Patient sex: F
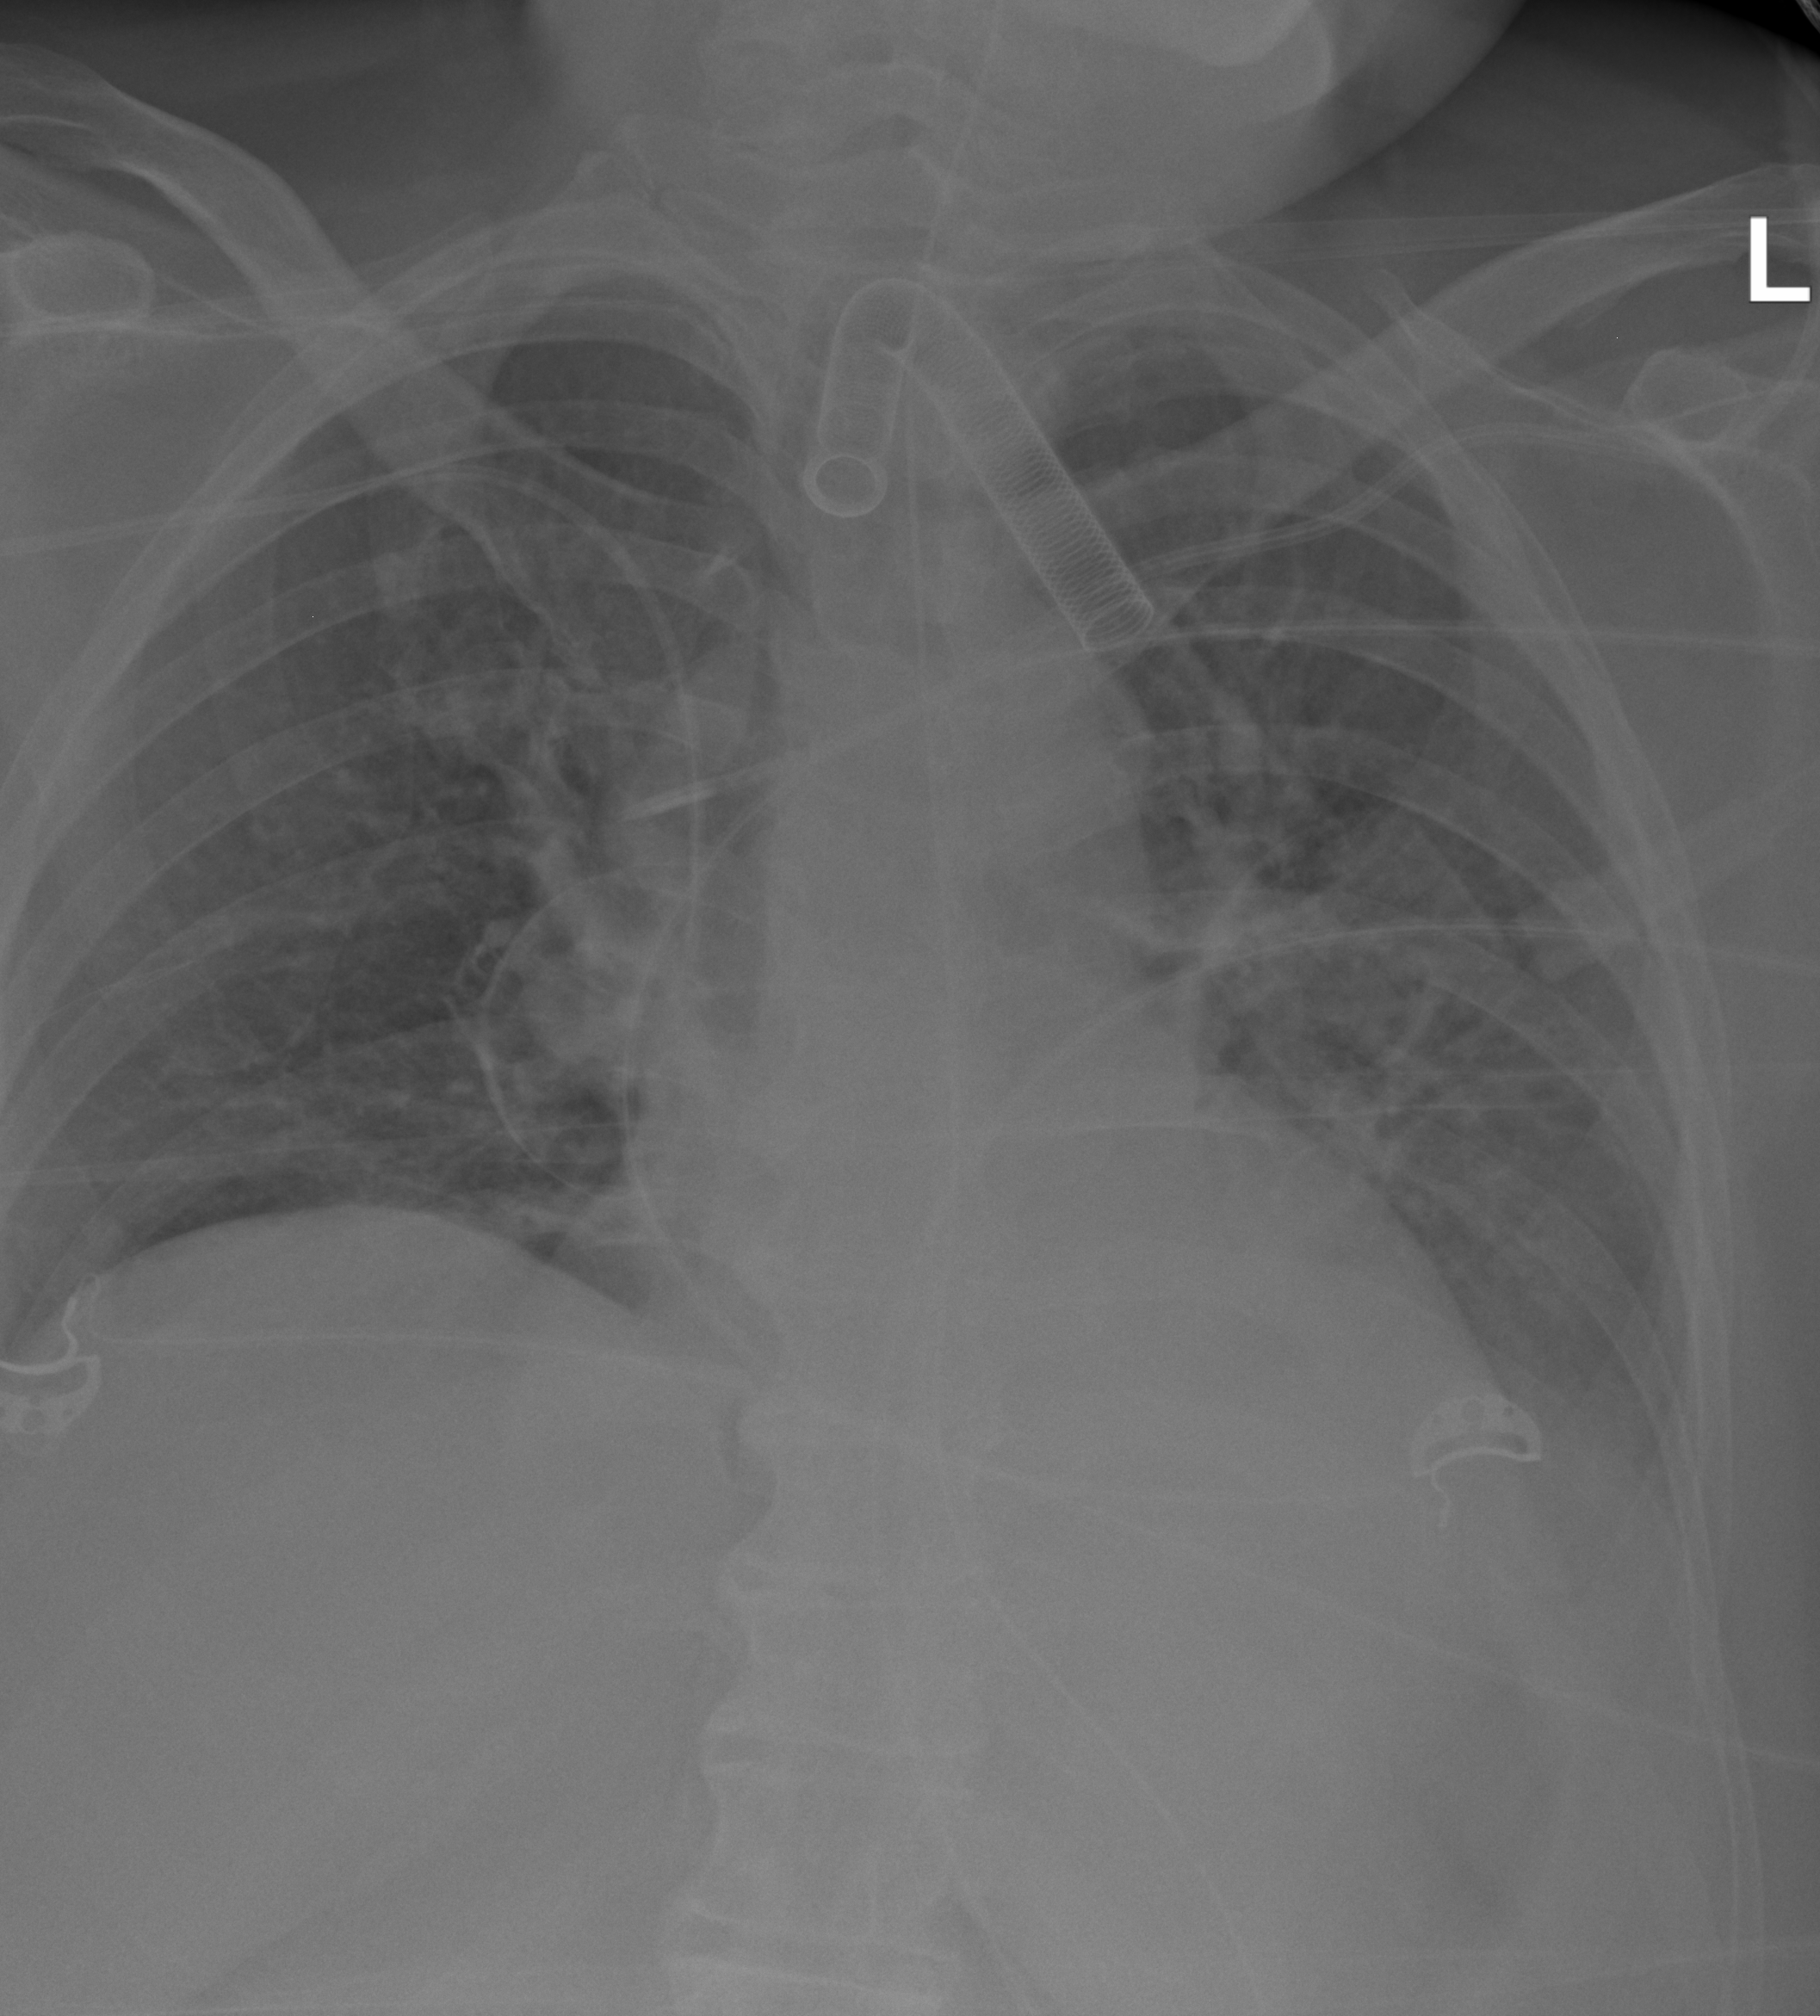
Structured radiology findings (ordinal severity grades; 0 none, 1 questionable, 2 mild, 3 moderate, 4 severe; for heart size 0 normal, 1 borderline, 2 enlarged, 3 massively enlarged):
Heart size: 0
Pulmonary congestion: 0
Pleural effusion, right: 0
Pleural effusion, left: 0
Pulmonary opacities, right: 0
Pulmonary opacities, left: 1
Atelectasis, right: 0
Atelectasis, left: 1